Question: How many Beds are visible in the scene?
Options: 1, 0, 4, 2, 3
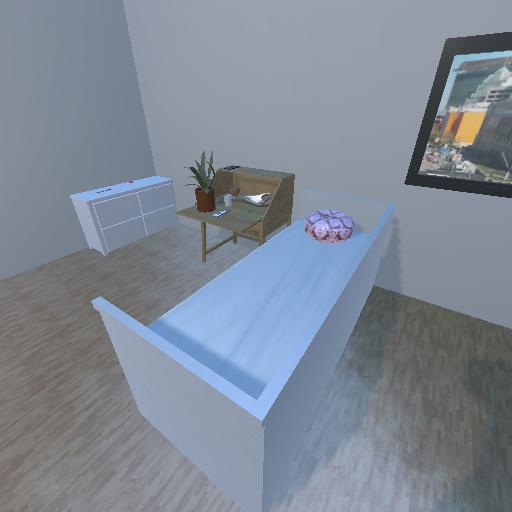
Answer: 1